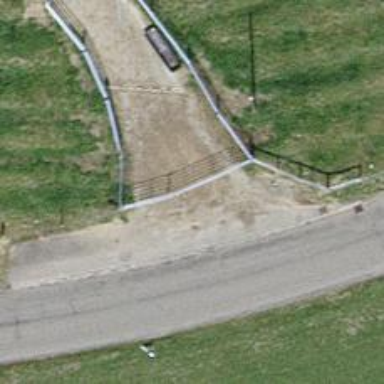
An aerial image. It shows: Gate.